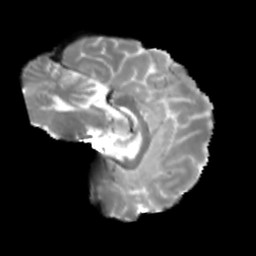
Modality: T2w
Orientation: sagittal
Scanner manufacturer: siemens
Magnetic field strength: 3 T
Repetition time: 4 s
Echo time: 0.0594 s